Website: home-depot
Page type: customer-info-address
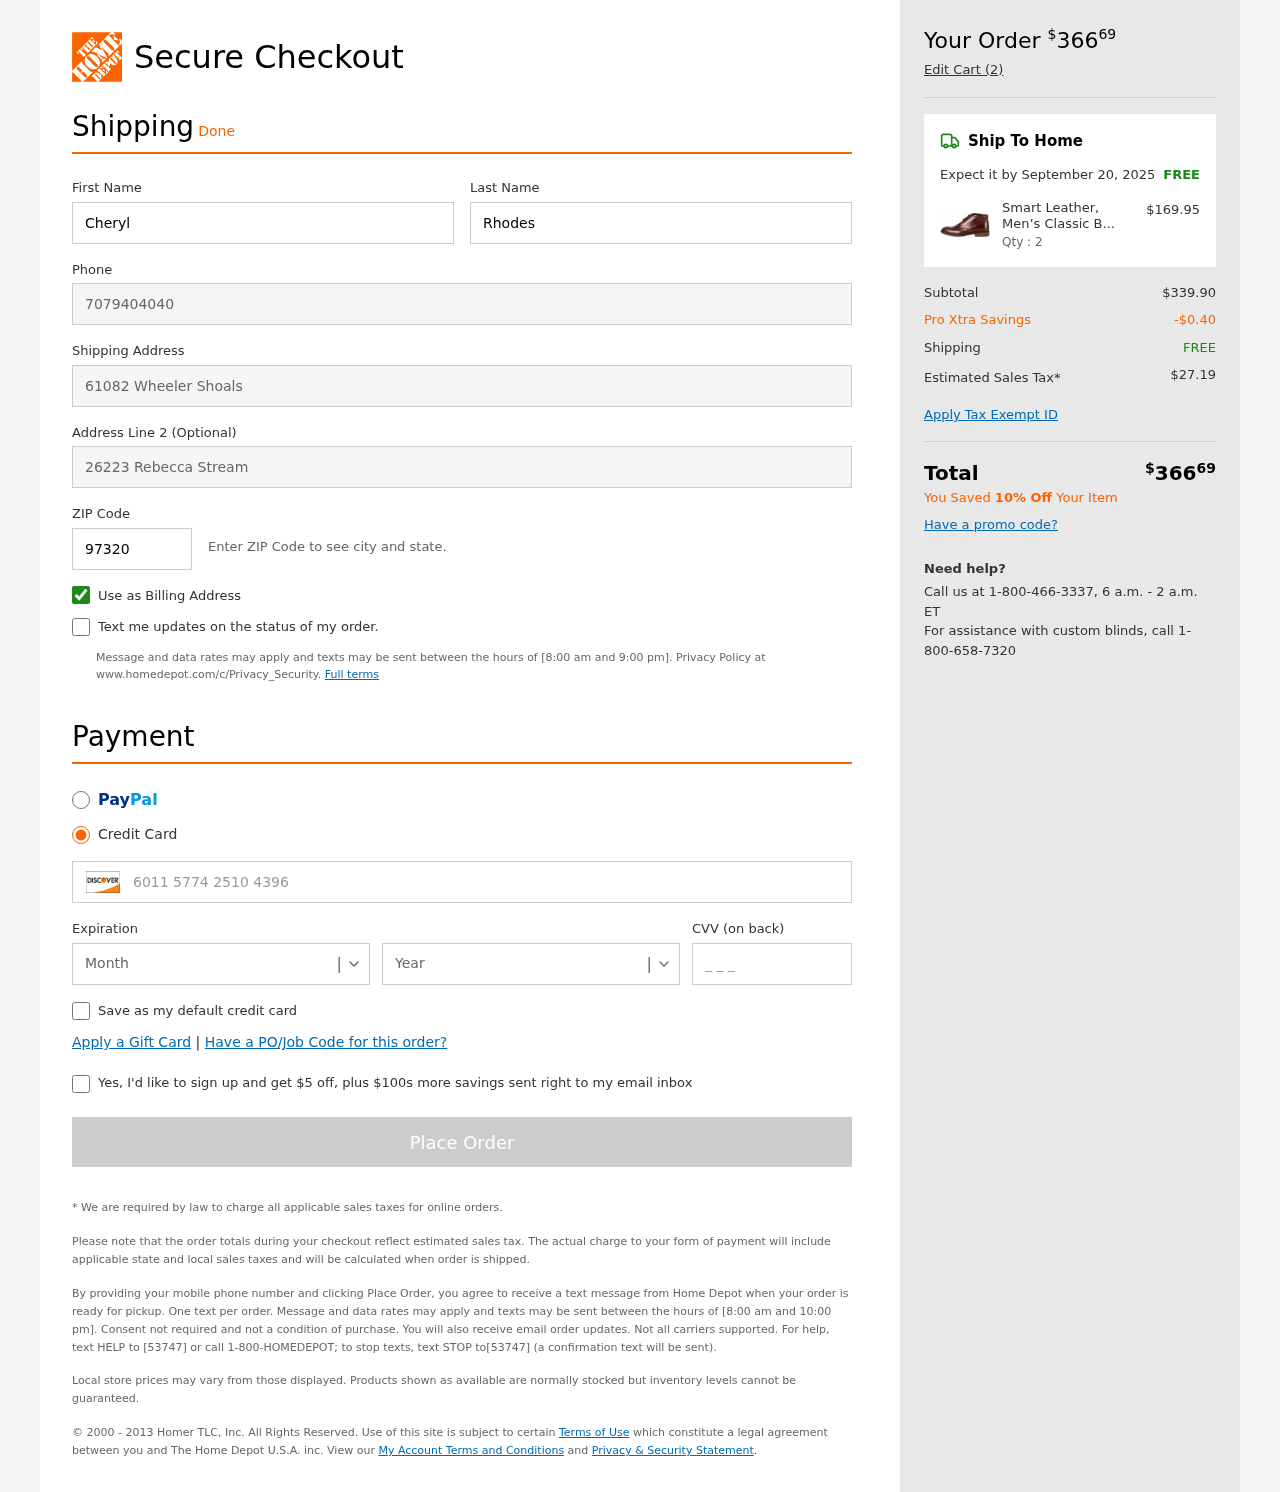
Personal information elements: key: PII_CARD_CVV
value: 853
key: PII_CARD_EXPIRY_MONTH
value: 04
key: PII_CARD_EXPIRY_YEAR
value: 29
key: PII_CARD_NUMBER
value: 6011 5774 2510 4396
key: PII_FIRSTNAME
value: Cheryl
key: PII_LASTNAME
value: Rhodes
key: PII_PHONE
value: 7079404040
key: PII_POSTCODE
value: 97320
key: PII_STREET
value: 61082 Wheeler Shoals
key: PII_STREET2
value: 26223 Rebecca Stream
Product elements: key: PRODUCT1_NAME
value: Smart Leather, Men’s Classic Boots
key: PRODUCT1_PRICE
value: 169.95
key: PRODUCT1_QUANTITY
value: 2
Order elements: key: ORDER_TOTAL
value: $36669
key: ORDER_NUM_ITEMS
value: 2
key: ORDER_DELIVERY_DATE
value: September 20, 2025
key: ORDER_SHIPPING_COST
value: FREE
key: ORDER_SUBTOTAL
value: $339.90
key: ORDER_DISCOUNT
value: -$0.40
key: ORDER_SHIPPING_COST2
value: FREE
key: ORDER_TAX
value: $27.19
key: ORDER_TOTAL2
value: $36669
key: ORDER_SAVINGS_MESSAGE
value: You Saved 10% Off Your Item